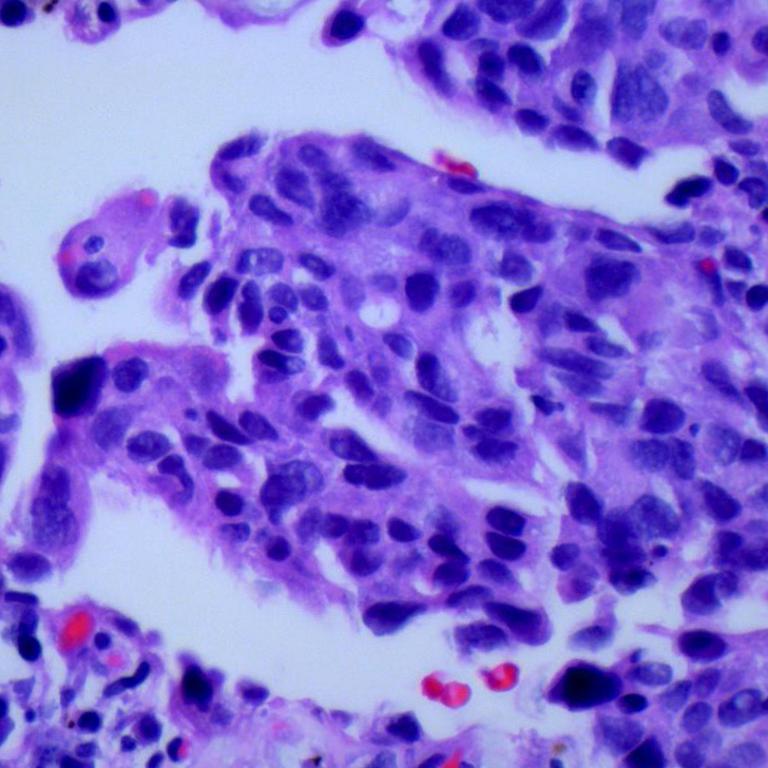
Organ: lung
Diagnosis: adenocarcinomas